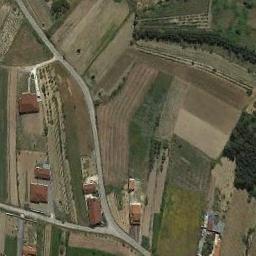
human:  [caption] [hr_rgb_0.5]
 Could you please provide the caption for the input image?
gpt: There is a row of grey houses beside the terraces .

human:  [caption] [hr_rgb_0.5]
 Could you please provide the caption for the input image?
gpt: There are paths and houses in a patch of brown and green terraces .

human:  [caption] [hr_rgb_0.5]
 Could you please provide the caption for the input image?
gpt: There are several buildings on the terrace .

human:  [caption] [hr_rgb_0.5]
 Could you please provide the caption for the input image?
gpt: The bare and green terrace is next to some houses and trees .

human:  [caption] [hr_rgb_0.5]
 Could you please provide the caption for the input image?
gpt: There are some brown buildings beside the terraces .